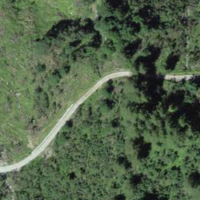
EUNIS habitat code: 31
Species observed at this site:
Saxifraga aizoides